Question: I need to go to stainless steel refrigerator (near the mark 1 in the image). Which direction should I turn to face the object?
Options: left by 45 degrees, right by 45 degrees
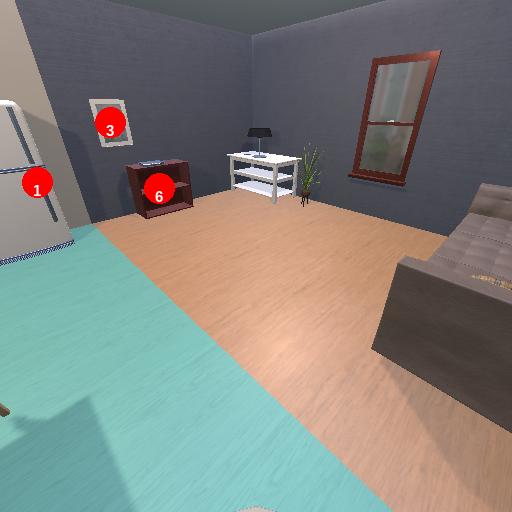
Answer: left by 45 degrees